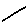
Label: line